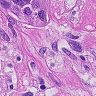
Metastatic tissue present: yes